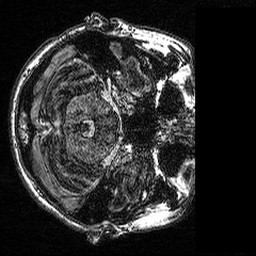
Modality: MP2RAGE
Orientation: axial
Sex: male
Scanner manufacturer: siemens
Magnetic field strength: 3 T
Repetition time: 5 s
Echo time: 0.00292 s